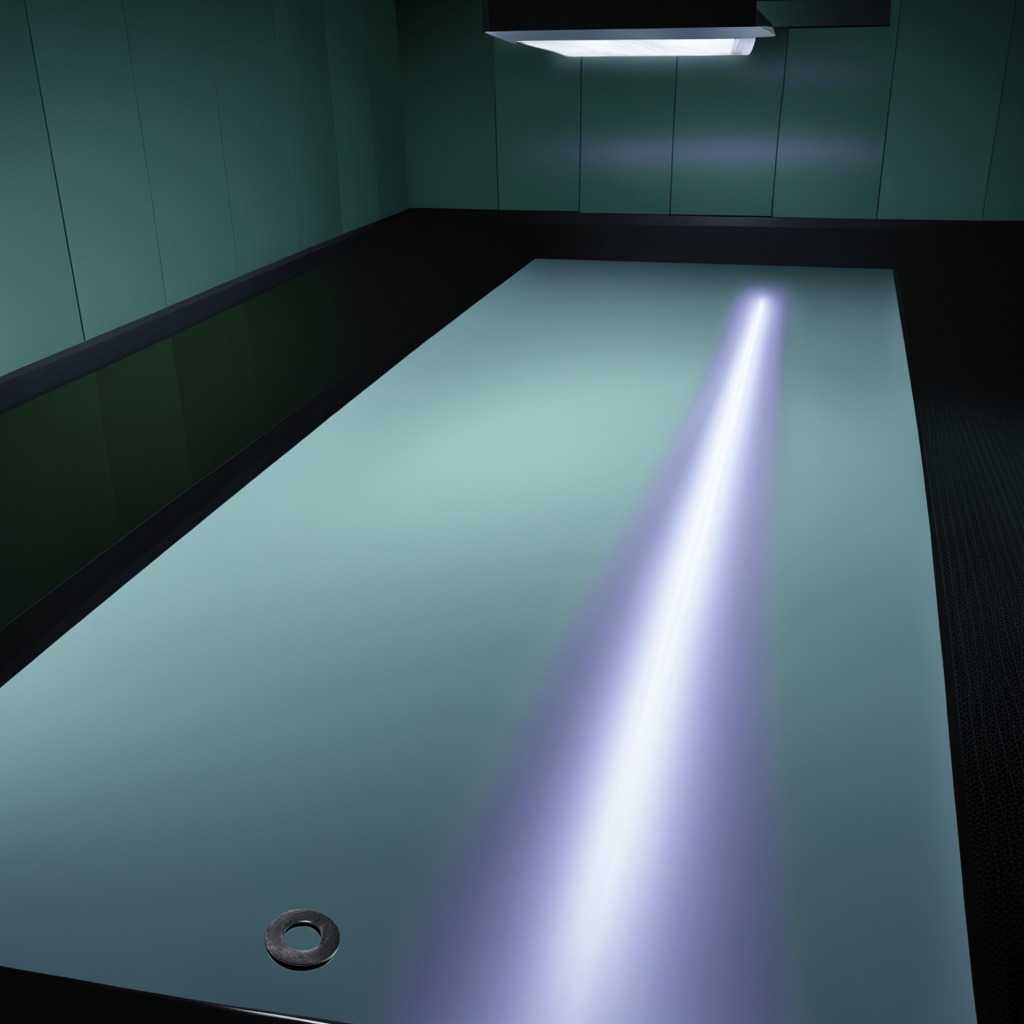
A flat metal washer lying on a clean empty table in a railway signal maintenance room lit by harsh overhead fluorescents photorealistic surface textures crisp shadows high dynamic range